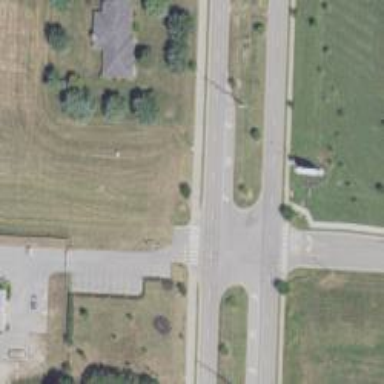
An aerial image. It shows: Asphalt cycleway with marked crossing.